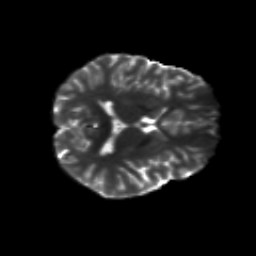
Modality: T2w
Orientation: axial
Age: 18
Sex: male
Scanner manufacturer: siemens
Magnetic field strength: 3 T
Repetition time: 8.8 s
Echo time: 0.085 s